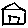
Label: house